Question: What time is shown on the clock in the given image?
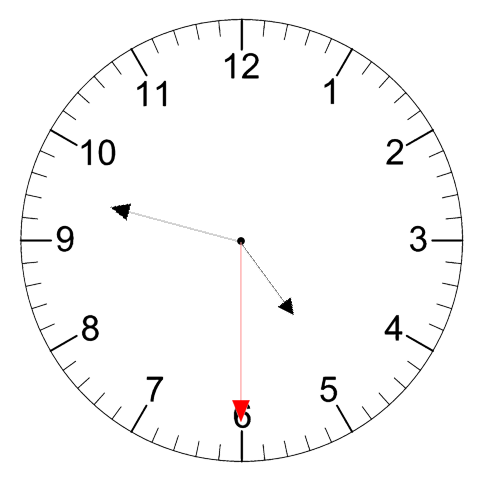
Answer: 04:47:30